Question: I'm trying to do an initial tutorial in my app like in this image:

Do you know the name of this feature? In order to find a tutorial for it.
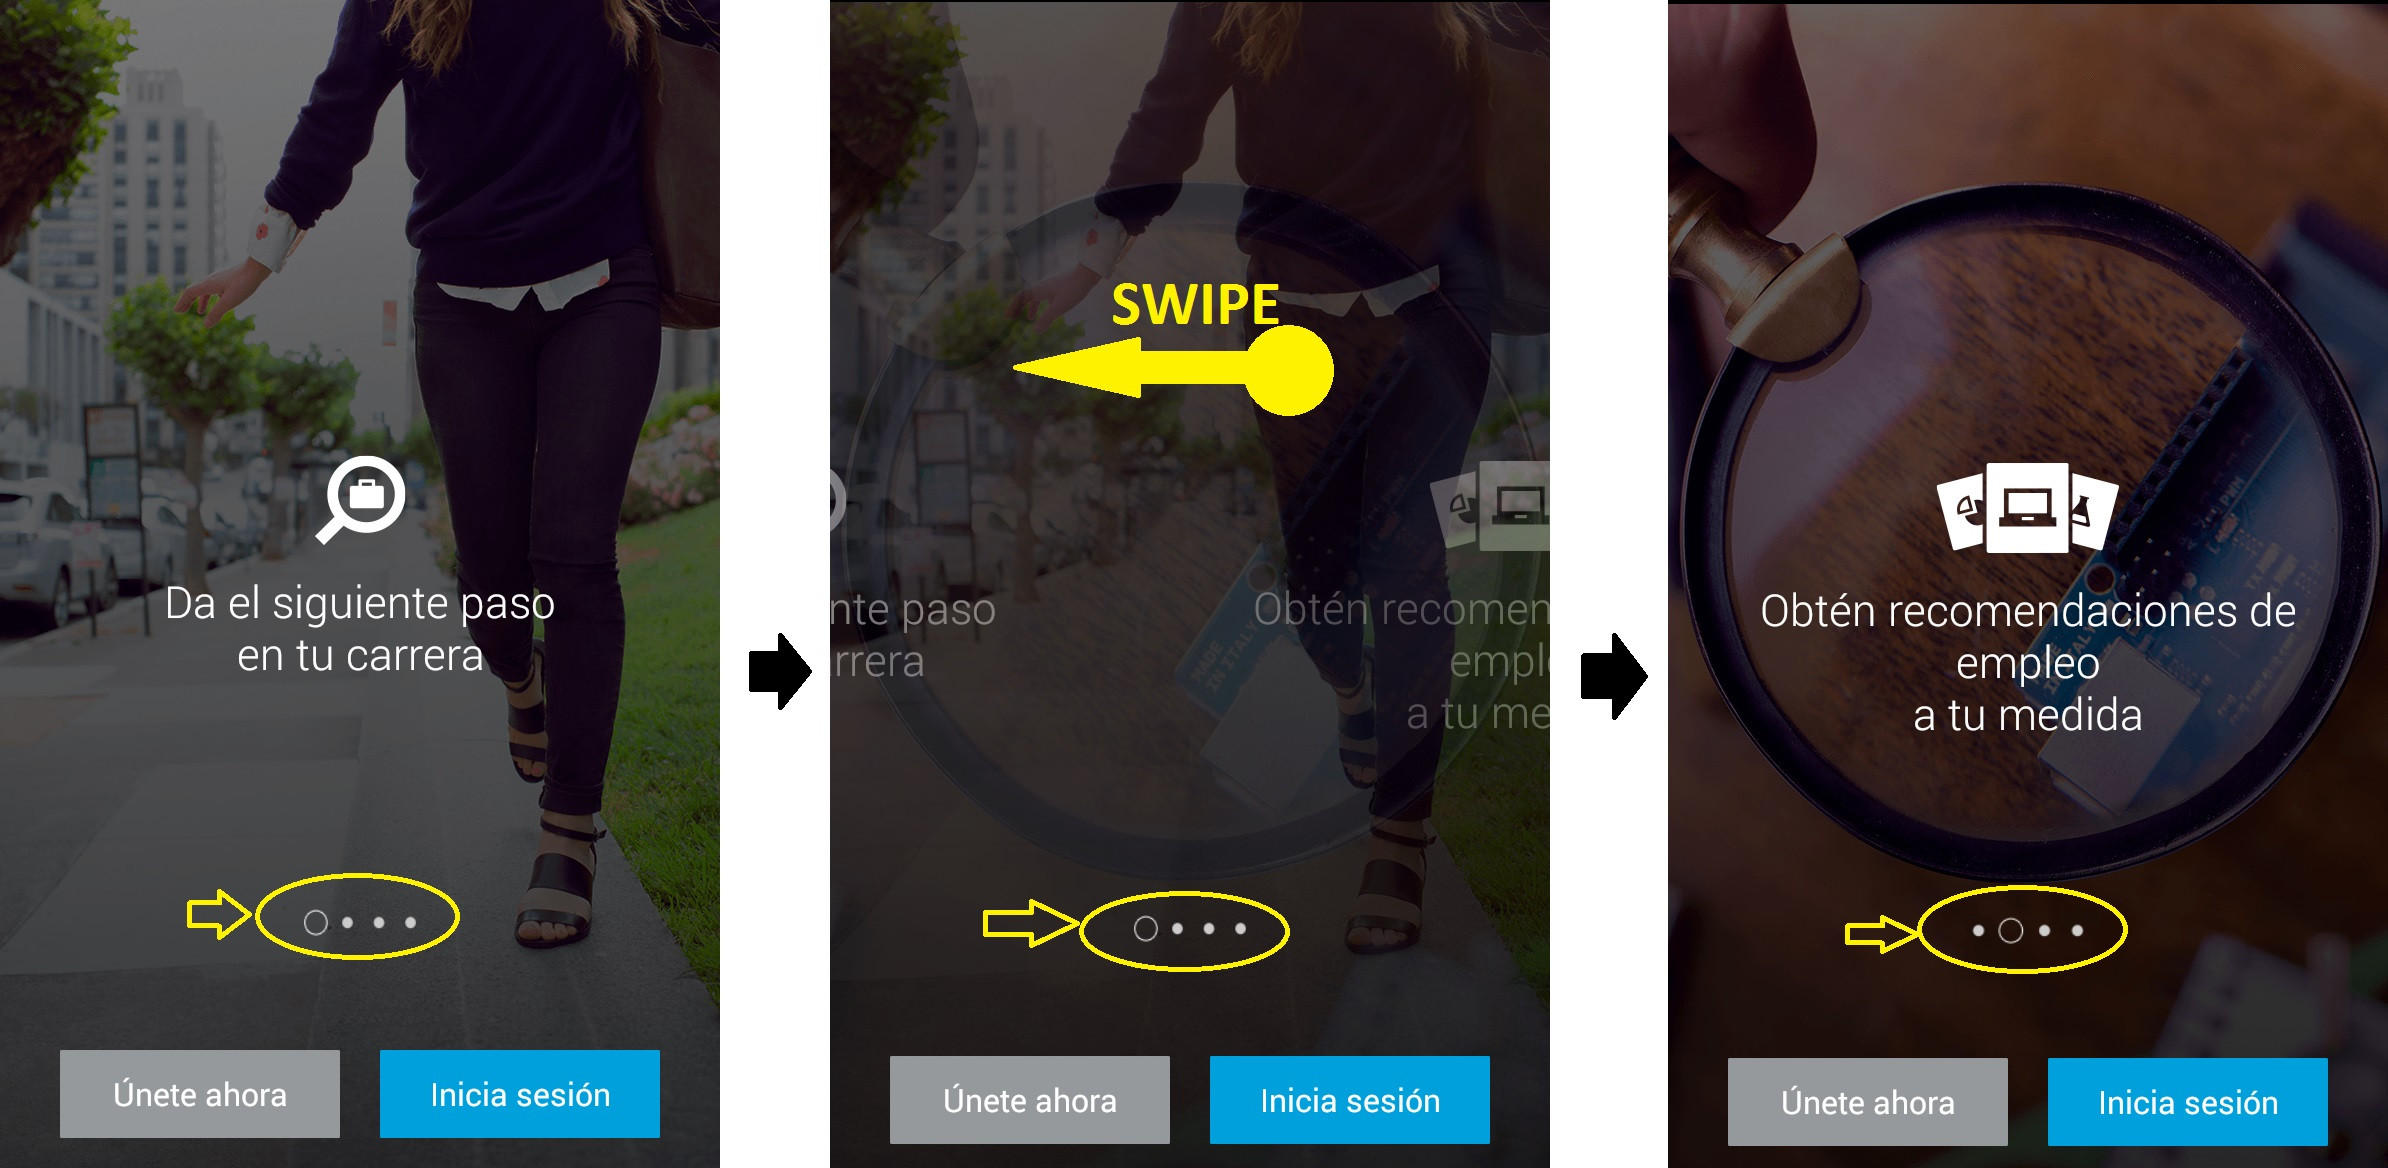
Answer: You need two things
- -
You will be updating the indicator like this
'''
mPager.setOnPageChangeListener(new ViewPager.OnPageChangeListener() {
@Override
public void onPageScrolled(int position, float positionOffset, int positionOffsetPixels) {
}
@Override
public void onPageSelected(int position) {
// Update your custom view
}
@Override
public void onPageScrollStateChanged(int state) {
}
});
'''